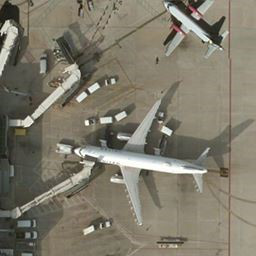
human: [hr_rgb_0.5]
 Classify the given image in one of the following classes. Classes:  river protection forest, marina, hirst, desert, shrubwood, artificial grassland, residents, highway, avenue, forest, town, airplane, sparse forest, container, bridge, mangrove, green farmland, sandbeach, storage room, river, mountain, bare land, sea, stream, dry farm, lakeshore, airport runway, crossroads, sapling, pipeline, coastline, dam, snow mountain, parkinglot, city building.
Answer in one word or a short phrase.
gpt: airplane